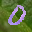
Label: 0